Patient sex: F
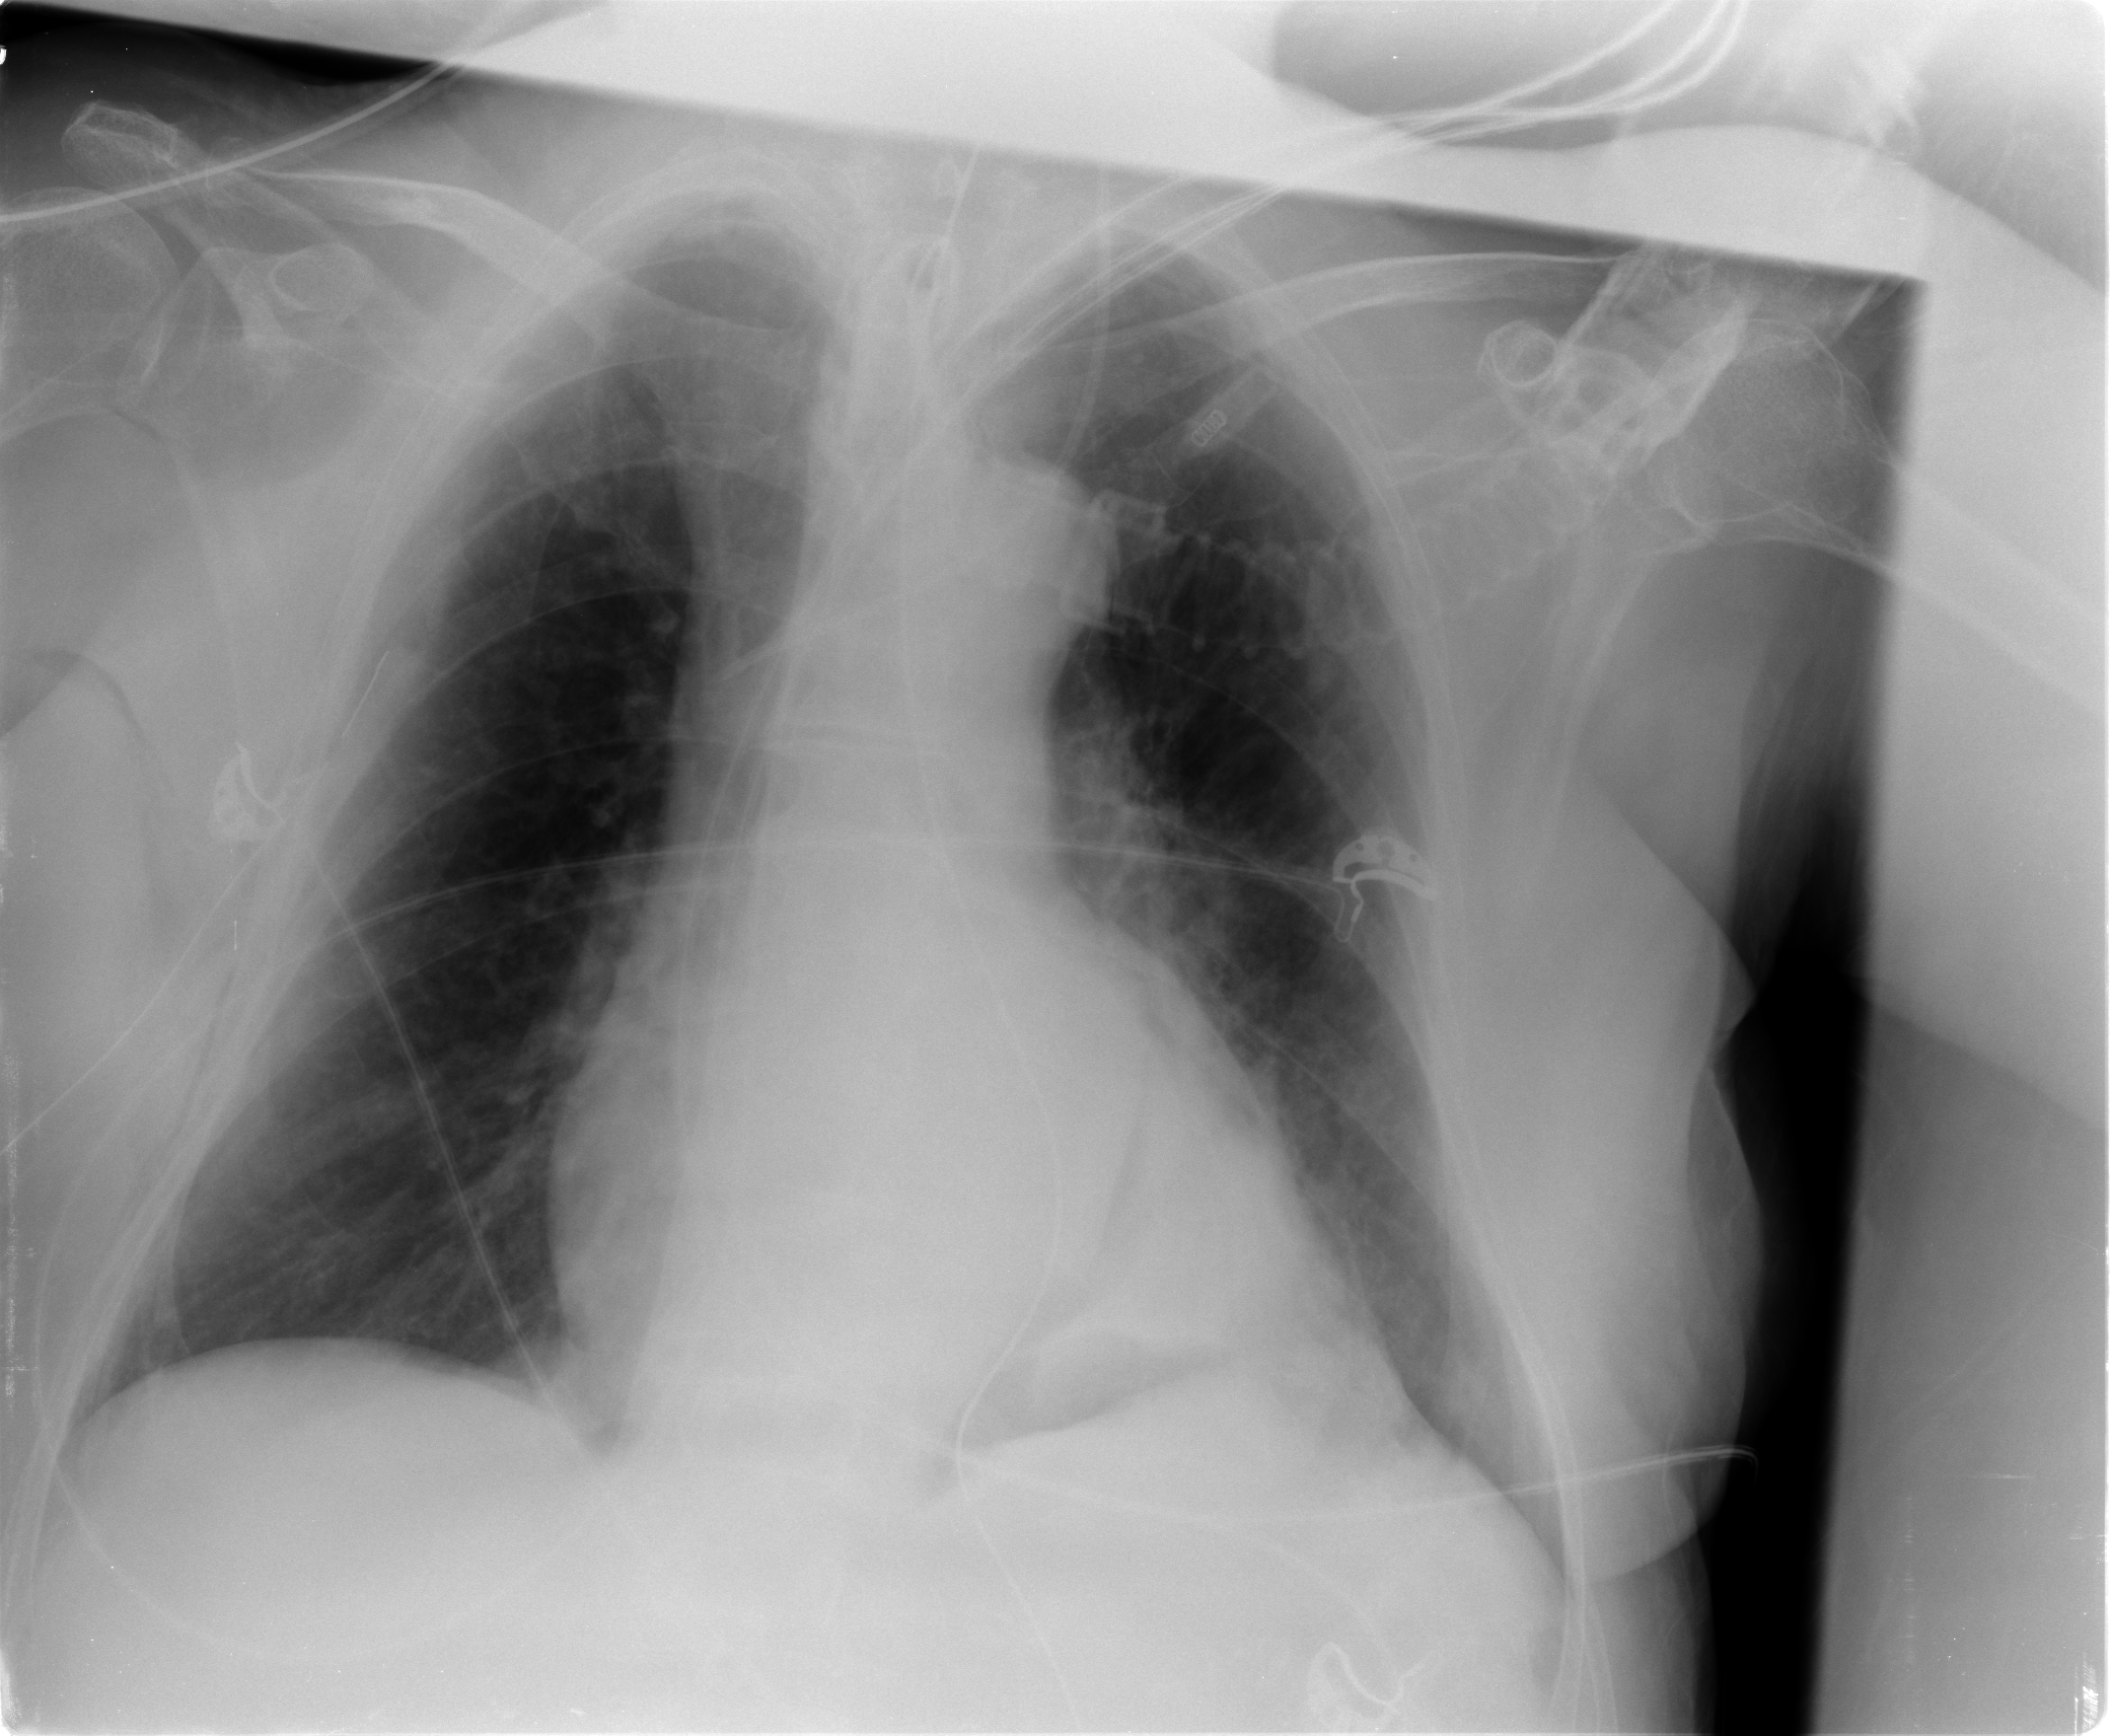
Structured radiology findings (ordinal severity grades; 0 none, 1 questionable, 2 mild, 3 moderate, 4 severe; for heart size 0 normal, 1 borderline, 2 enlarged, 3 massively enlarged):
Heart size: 2
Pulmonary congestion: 1
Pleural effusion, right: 0
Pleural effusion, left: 0
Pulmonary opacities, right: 0
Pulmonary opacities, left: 0
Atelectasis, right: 0
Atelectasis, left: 0